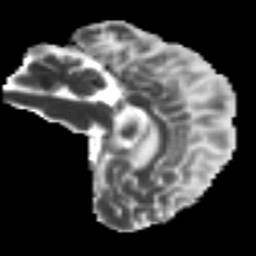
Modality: MD
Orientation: sagittal
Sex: male
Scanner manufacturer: ge
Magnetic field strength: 3 T
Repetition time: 7 s
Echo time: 0.08 s